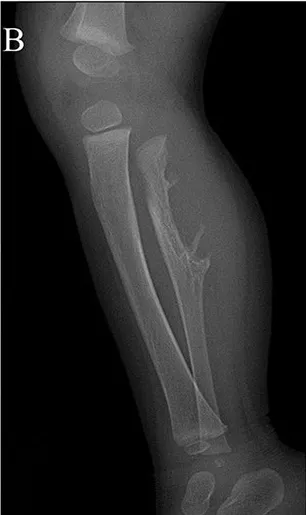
Digital radiograph preoperatively:. Radiographs of the right tibia, and ,fibula showing an irregular bone destruction of proximal fibula.
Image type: radiology (x_ray)